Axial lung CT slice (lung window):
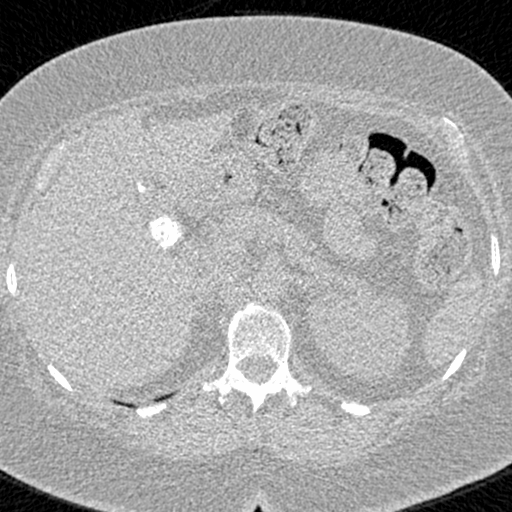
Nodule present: no